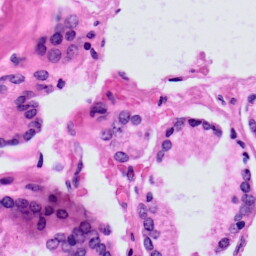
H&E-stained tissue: Prostate